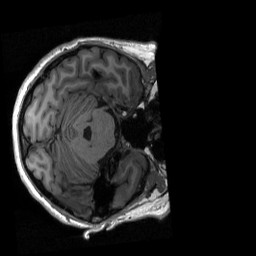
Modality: T1w
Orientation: axial
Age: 29
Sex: female
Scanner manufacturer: siemens
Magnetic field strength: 3 T
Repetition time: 2.3 s
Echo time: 0.00298 s